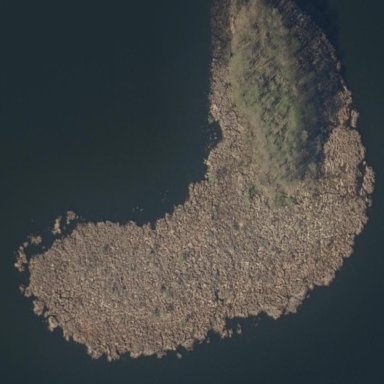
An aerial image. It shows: Islet.